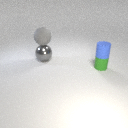
small green rubber cylinder below small blue rubber cylinder